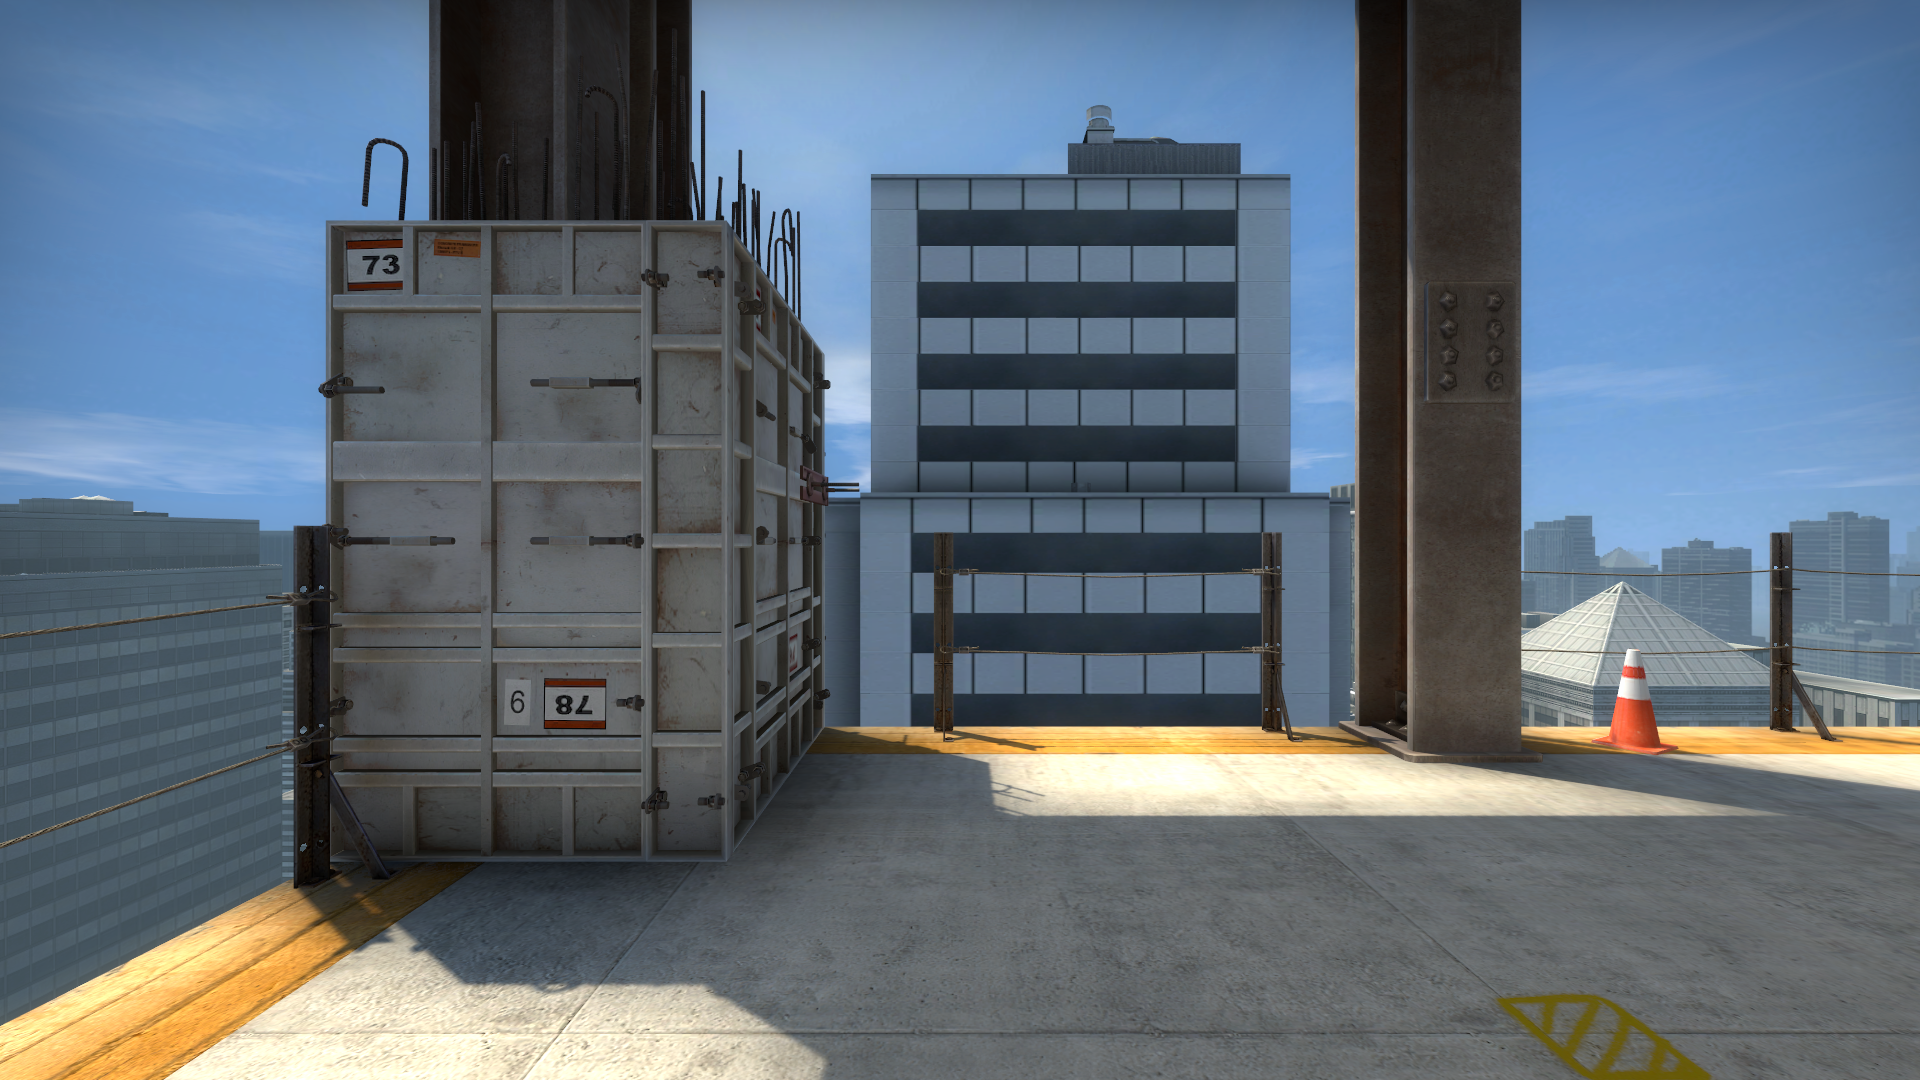
Map: de_vertigo